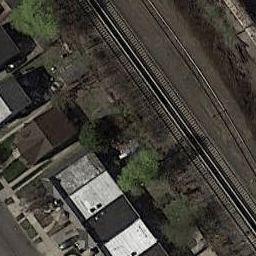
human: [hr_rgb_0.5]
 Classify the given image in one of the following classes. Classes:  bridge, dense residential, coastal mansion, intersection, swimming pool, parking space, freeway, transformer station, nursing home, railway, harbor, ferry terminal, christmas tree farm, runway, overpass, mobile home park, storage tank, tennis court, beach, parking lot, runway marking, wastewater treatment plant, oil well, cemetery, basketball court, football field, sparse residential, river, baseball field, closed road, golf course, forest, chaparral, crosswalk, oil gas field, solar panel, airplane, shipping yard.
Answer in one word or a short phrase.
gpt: railway